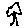
Label: tree